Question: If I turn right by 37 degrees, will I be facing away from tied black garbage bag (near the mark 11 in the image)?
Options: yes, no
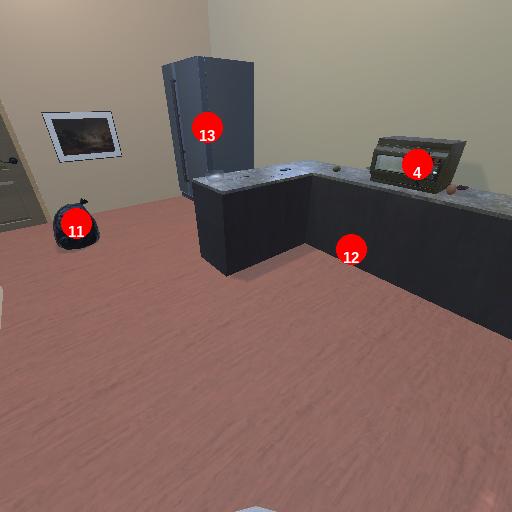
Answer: yes